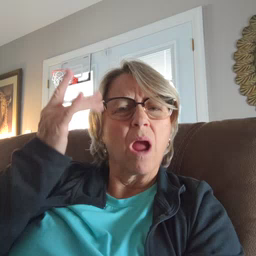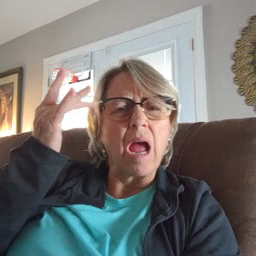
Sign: why